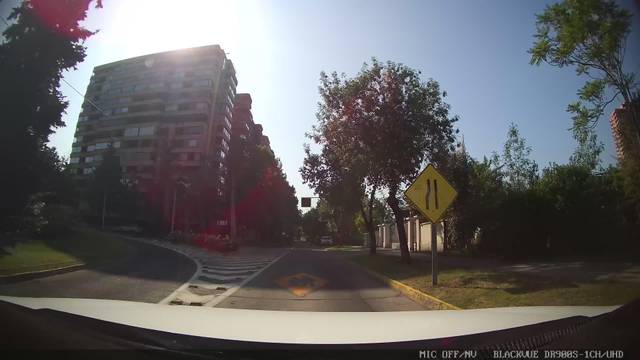
Region: Chile
Coordinates: -33.398, -70.569